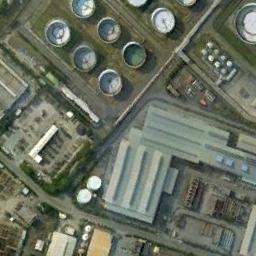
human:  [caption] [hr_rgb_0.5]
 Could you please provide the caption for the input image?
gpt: There are about ten storage tanks here .

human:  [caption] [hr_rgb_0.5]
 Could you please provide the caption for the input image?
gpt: There are many buildings of different shapes beside the storage tanks .

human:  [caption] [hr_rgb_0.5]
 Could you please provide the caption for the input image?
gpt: There are big and small white storage tanks on the bare land .

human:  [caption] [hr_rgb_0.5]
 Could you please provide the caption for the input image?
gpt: There are many different-sized storage tanks and many buildings in the factory, And there are large lawns in the factory .

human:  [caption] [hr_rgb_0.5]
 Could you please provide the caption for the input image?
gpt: There are some storage tanks beside some buildings .